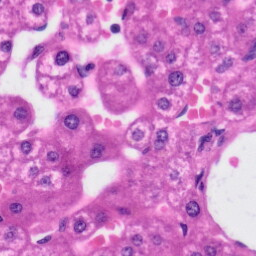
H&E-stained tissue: Liver